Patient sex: M
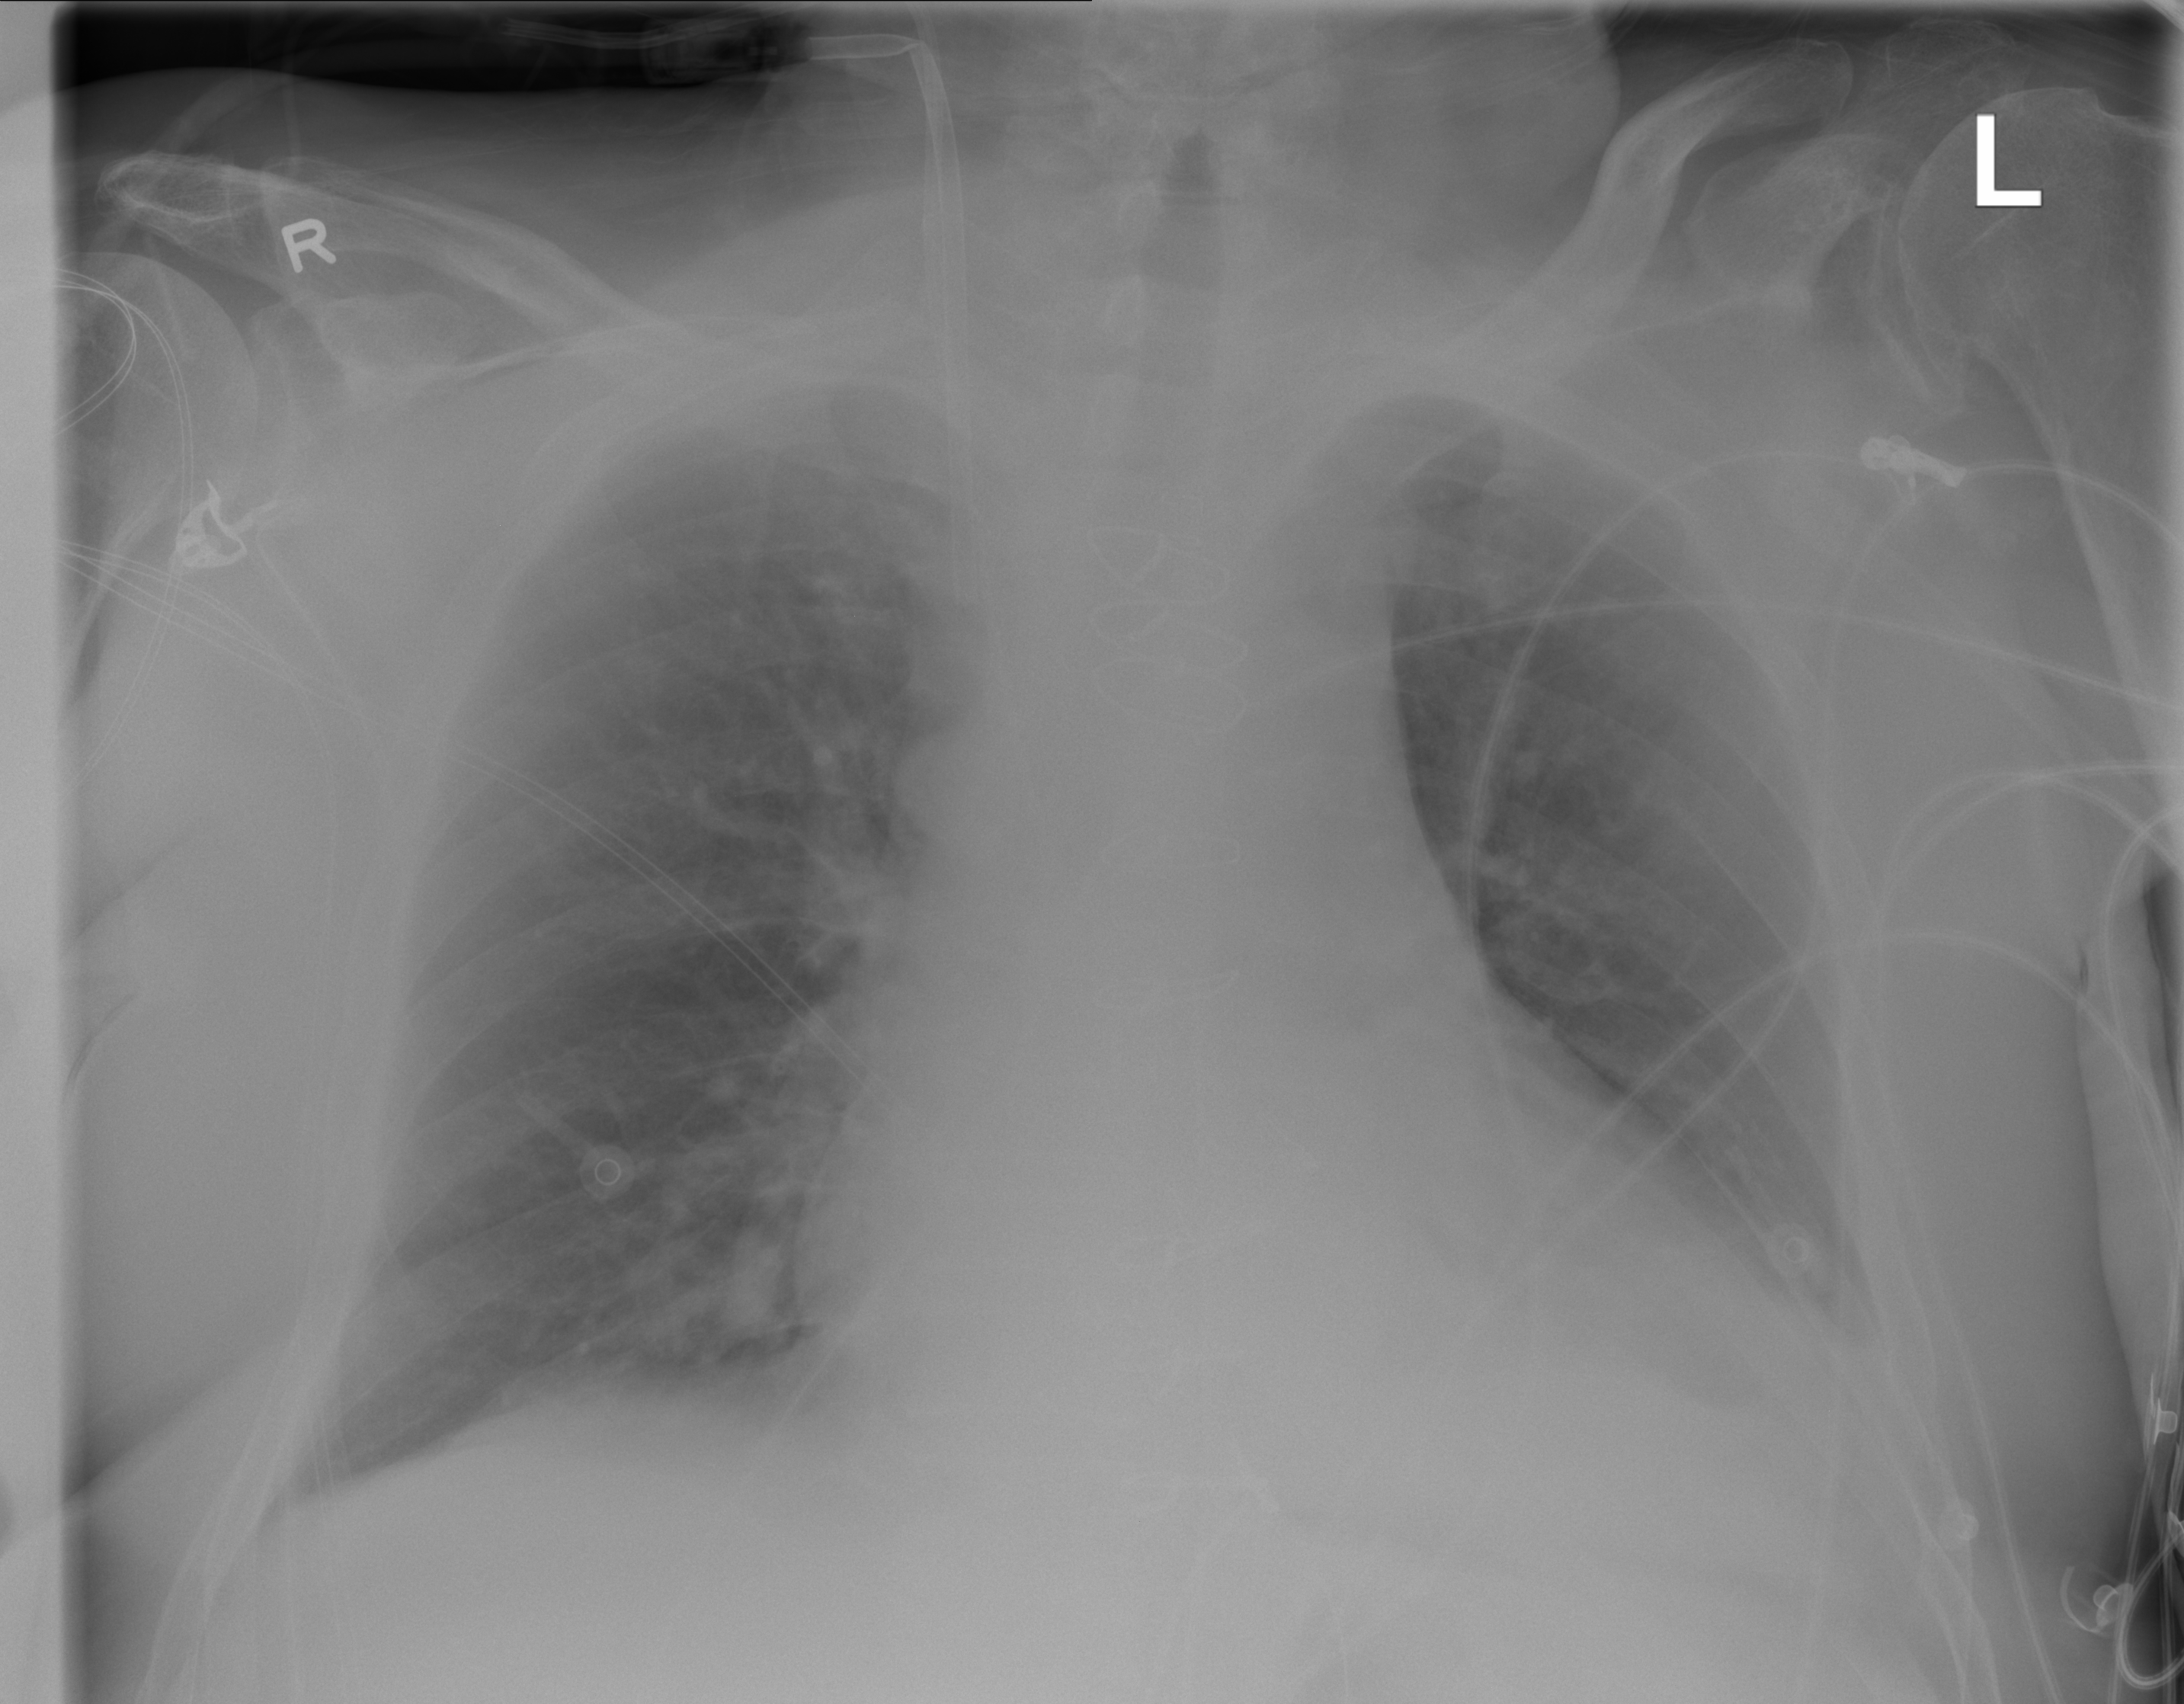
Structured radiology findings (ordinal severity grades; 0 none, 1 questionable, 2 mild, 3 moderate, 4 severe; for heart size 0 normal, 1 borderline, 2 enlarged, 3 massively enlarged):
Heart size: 1
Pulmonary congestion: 0
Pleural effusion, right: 0
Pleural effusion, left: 0
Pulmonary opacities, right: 0
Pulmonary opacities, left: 0
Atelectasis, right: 2
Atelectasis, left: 2